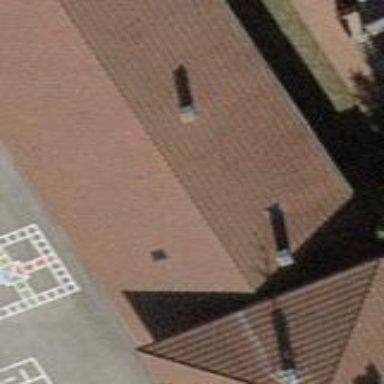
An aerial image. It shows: School building.